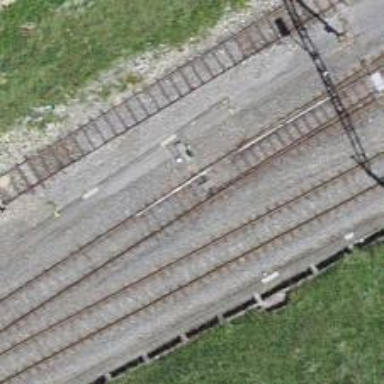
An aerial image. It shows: Railway switch.